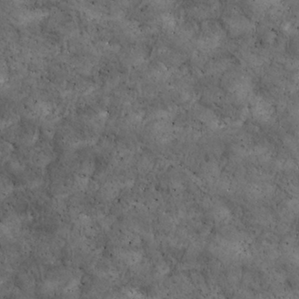
Label: non_frost